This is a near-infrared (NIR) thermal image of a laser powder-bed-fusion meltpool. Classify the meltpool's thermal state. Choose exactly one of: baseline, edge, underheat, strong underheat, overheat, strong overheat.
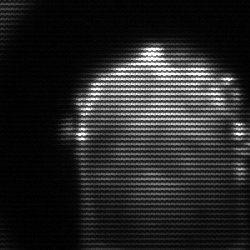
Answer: baseline